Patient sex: F
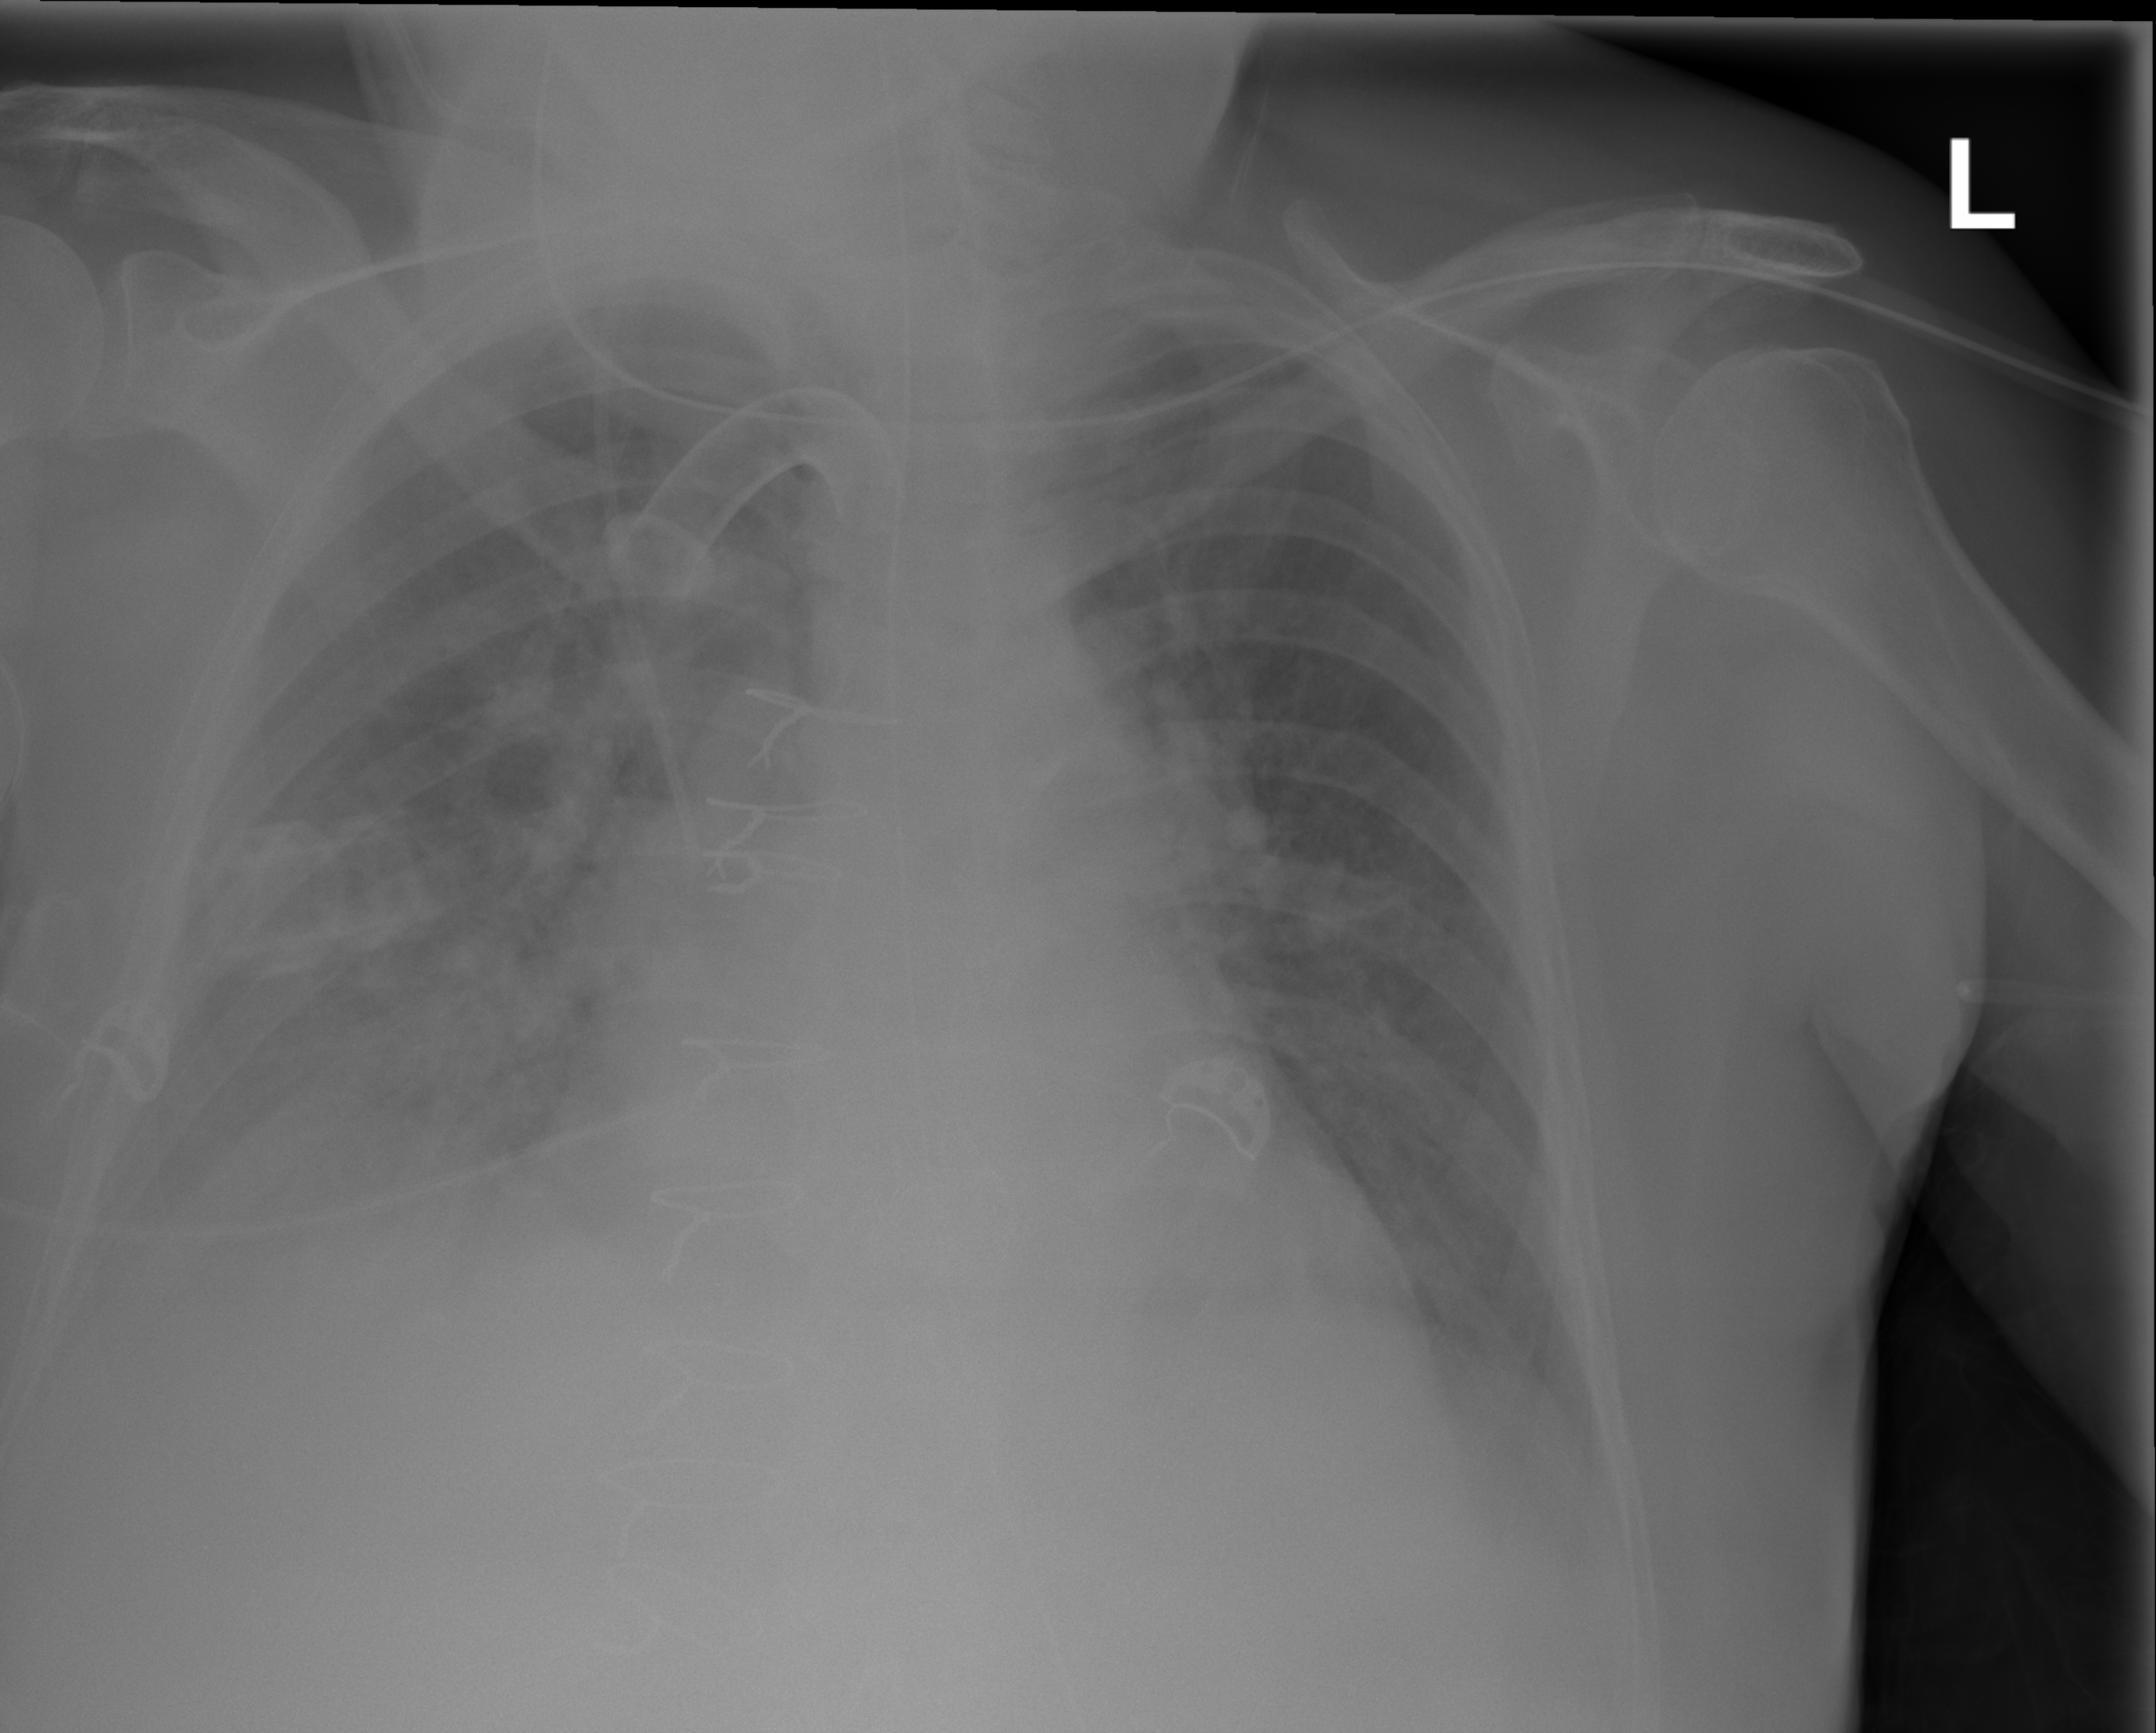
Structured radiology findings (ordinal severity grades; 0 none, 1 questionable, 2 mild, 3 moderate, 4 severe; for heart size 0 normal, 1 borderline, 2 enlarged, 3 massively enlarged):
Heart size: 2
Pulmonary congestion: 2
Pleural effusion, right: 0
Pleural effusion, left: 0
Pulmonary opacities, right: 2
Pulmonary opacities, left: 2
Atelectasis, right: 0
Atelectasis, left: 2